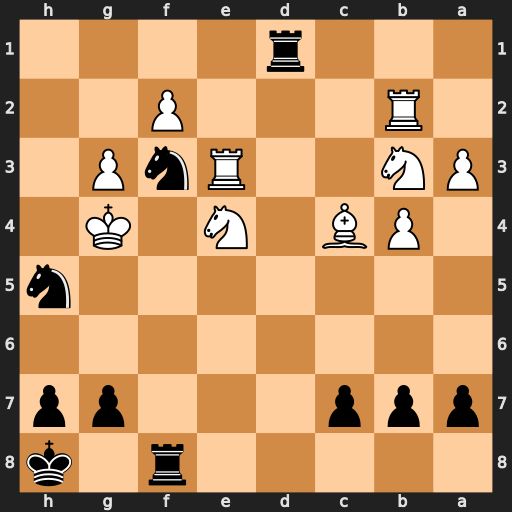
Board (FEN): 5r1k/ppp3pp/8/7n/1PB1N1K1/PN2RnP1/1R3P2/3r4
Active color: b
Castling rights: -
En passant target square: -
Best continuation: Ne5+ Kh3 Nxc4 Rbe2 Nxe3